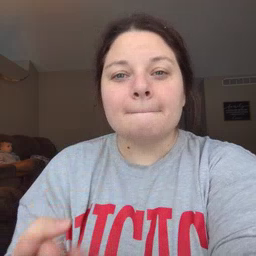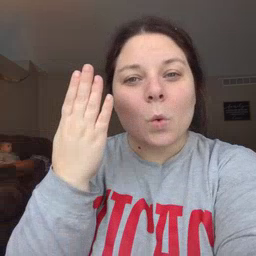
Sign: morning